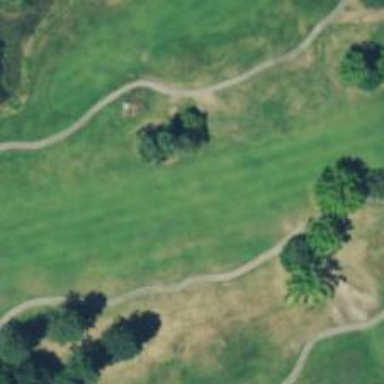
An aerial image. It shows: Golf hole.